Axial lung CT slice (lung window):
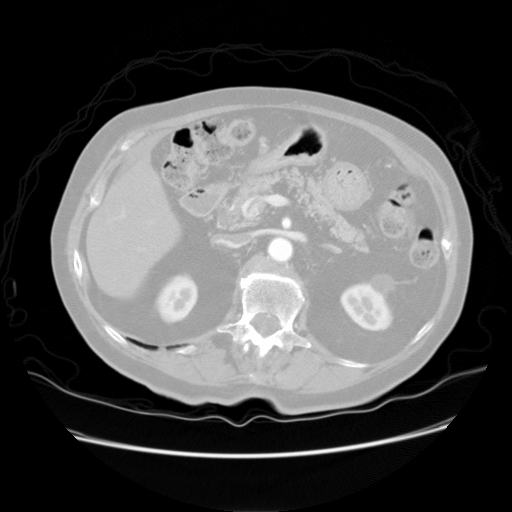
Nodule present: no